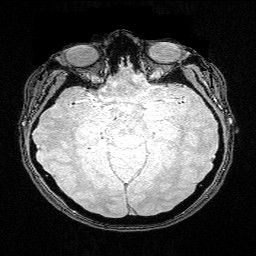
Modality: FLASH
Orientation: coronal
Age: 31
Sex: female